Interaction volume radius: 10 \u00c5
Interaction volume height: 15 \u00c5
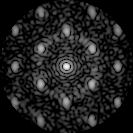
Disorder parameter: 0.4331